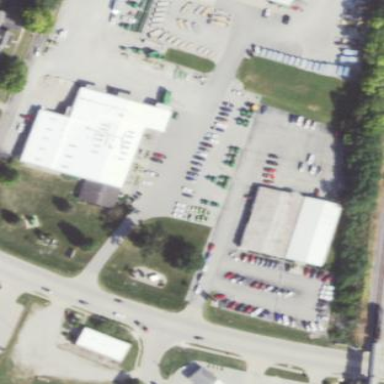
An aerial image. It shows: Building housing car shop.